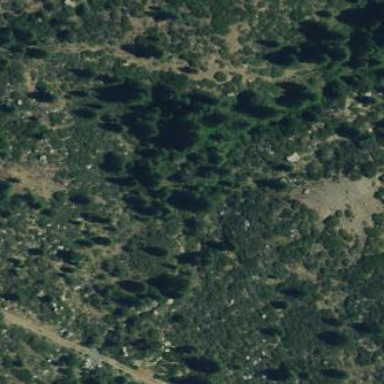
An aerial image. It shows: Evergreen needle-leaved forest.